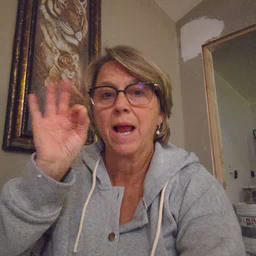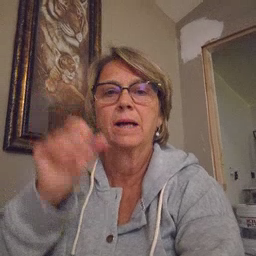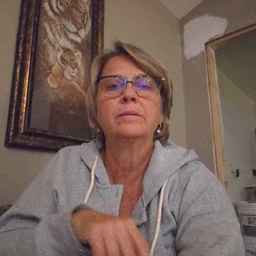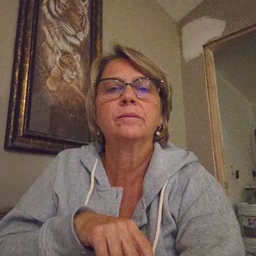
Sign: find